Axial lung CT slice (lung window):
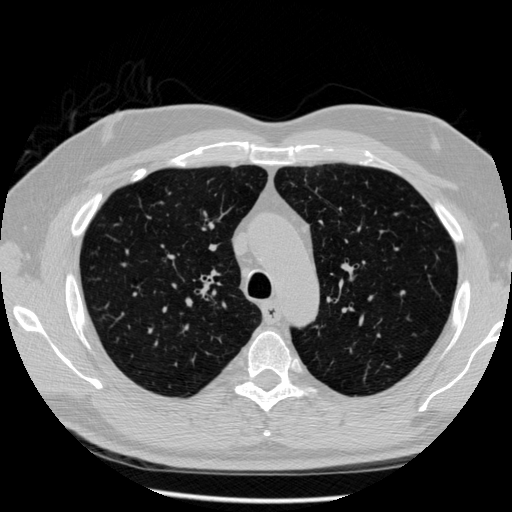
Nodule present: no